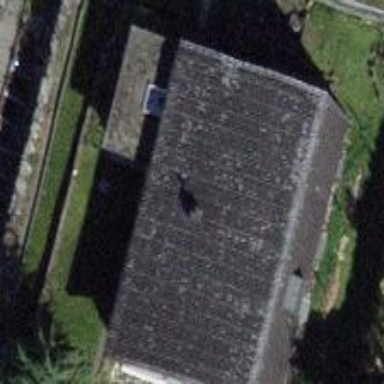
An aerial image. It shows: Flat-roofed building.